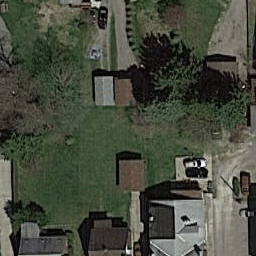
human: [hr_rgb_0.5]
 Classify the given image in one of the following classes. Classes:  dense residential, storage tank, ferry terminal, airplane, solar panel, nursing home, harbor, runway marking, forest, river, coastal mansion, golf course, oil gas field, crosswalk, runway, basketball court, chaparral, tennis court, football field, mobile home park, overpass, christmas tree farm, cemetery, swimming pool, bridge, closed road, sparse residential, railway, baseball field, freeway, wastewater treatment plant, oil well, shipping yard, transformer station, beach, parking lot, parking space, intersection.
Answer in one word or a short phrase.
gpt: sparse residential